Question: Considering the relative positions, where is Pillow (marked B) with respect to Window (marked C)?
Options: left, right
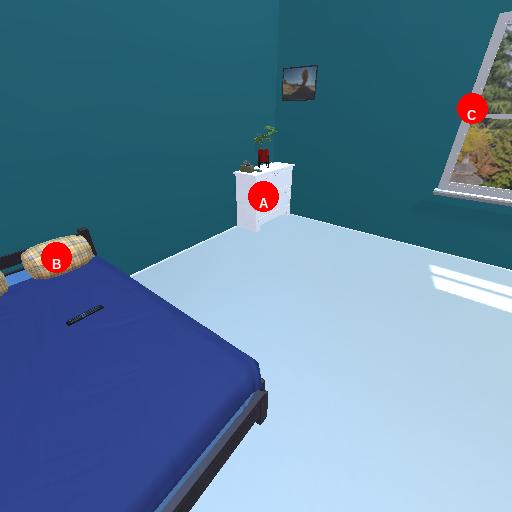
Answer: left